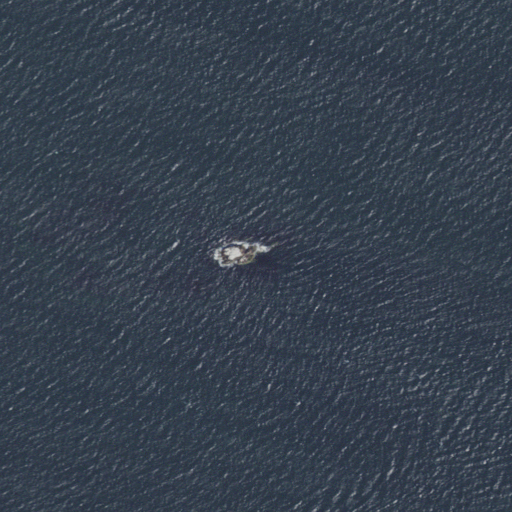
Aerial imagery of island in Massachusetts named East Shag Rock containing only open water